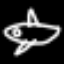
Label: airplane